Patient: sex F, age 35
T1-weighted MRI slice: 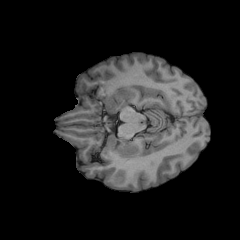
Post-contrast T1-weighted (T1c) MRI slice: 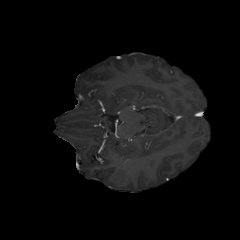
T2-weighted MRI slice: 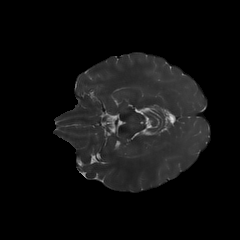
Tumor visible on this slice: no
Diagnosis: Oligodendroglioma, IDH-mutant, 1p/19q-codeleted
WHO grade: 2